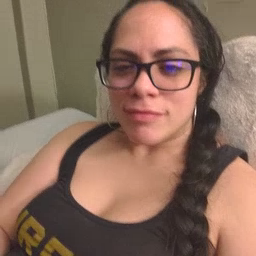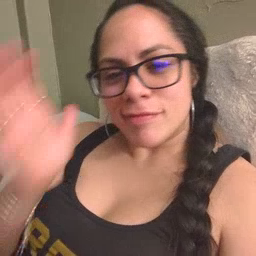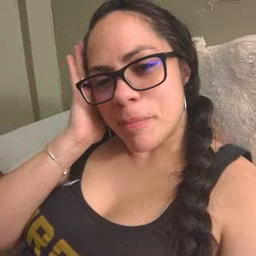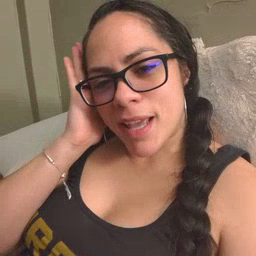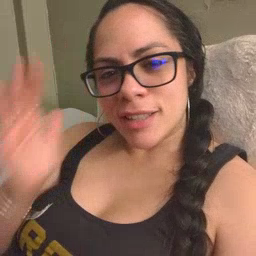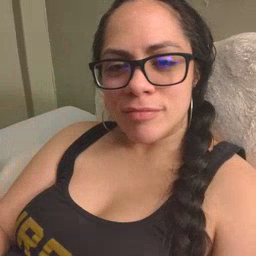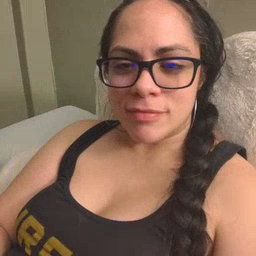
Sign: bed